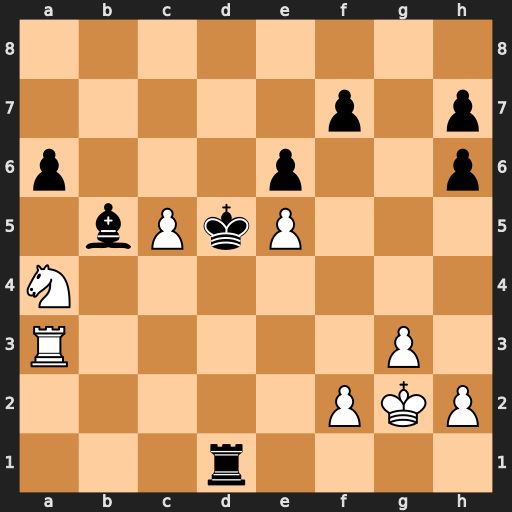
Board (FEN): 8/5p1p/p3p2p/1bPkP3/N7/R5P1/5PKP/3r4
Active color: w
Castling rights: -
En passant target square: -
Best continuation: Nc3+ Kxc5 Nxd1